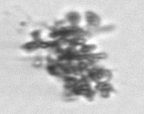
Label: detritus